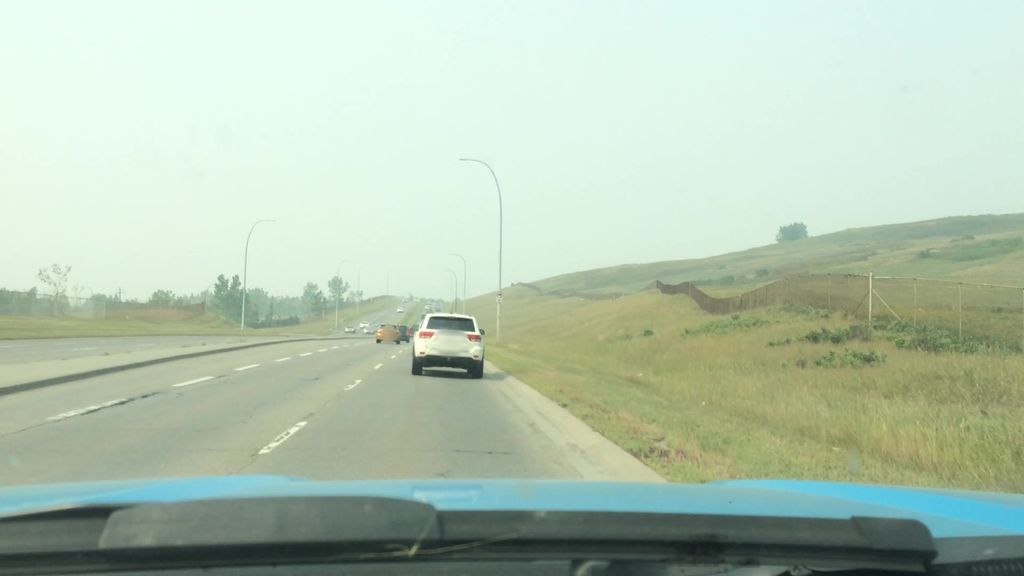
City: calgary